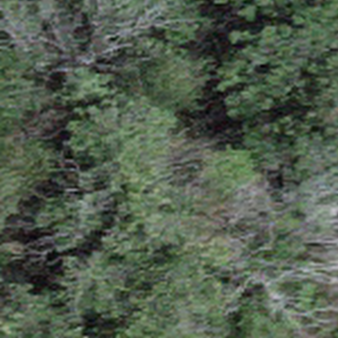
Label: other